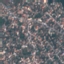
Land use / land cover class: Residential